Interaction volume radius: 10 \u00c5
Interaction volume height: 15 \u00c5
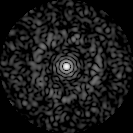
Disorder parameter: 0.8223